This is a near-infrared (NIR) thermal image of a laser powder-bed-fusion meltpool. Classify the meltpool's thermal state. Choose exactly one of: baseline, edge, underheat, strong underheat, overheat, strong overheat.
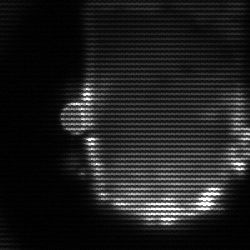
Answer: baseline